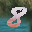
Label: 8